Chest X-ray. View position: AP
Patient age: 30
Patient sex: M
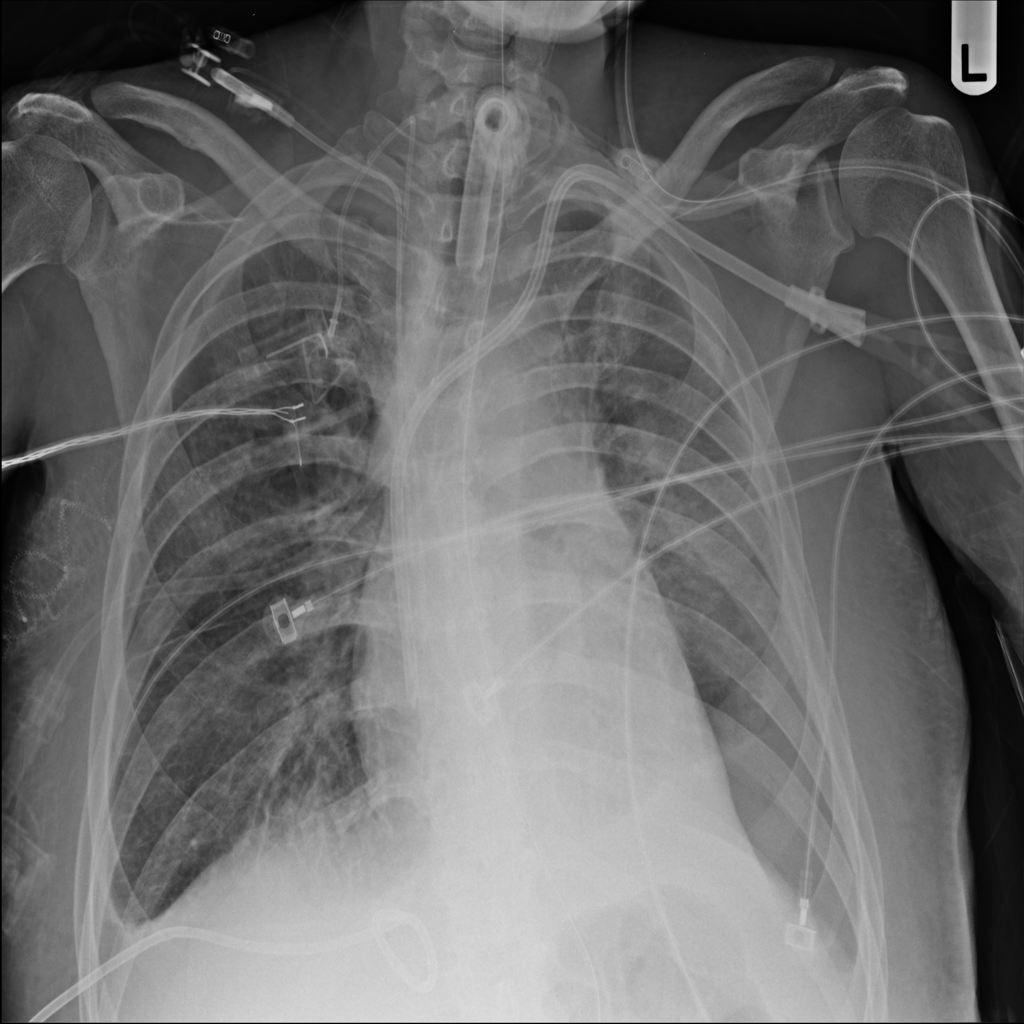
Finding: Pneumothorax